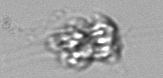
Label: Leptocylindrus_mediterraneus